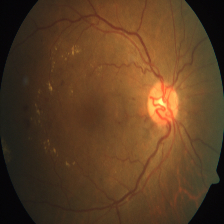
Diabetic retinopathy grade: Severe